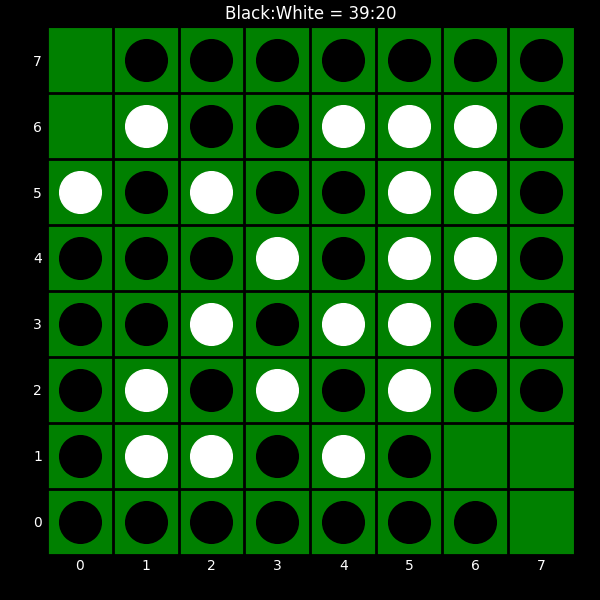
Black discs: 39
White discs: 20